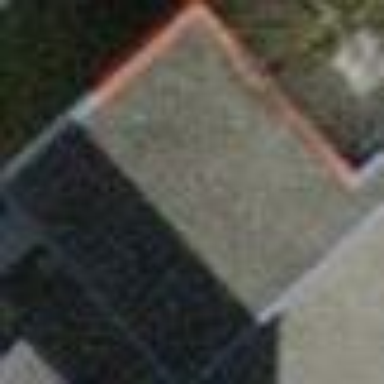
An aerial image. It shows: Garage.